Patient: sex F, age 56
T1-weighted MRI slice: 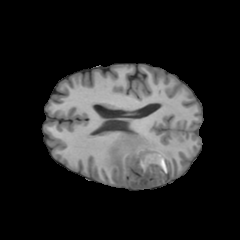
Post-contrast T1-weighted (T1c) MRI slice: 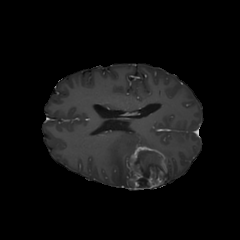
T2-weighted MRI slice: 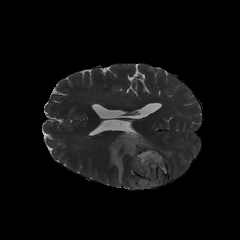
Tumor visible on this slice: yes
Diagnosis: Glioblastoma, IDH-wildtype
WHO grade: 4